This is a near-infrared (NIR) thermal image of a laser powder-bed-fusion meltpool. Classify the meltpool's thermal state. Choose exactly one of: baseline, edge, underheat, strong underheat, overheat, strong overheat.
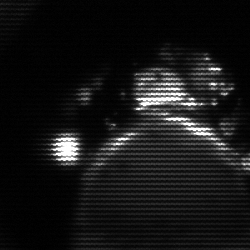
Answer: baseline